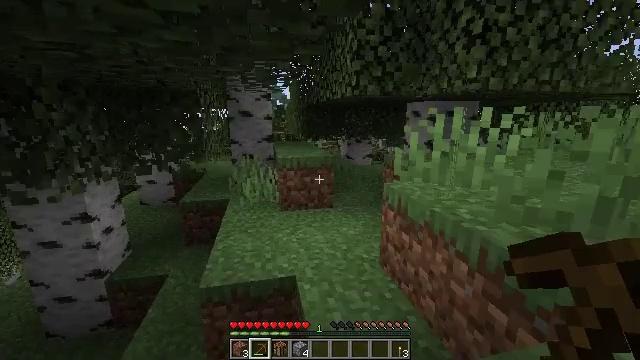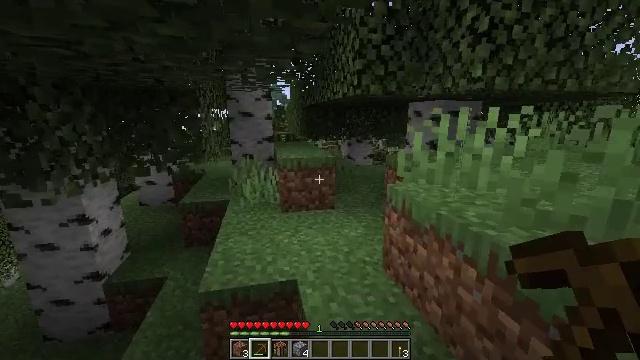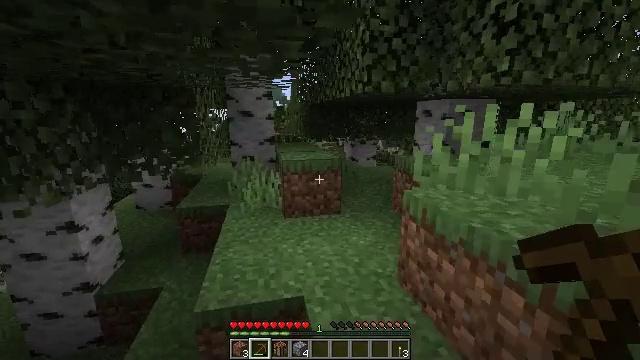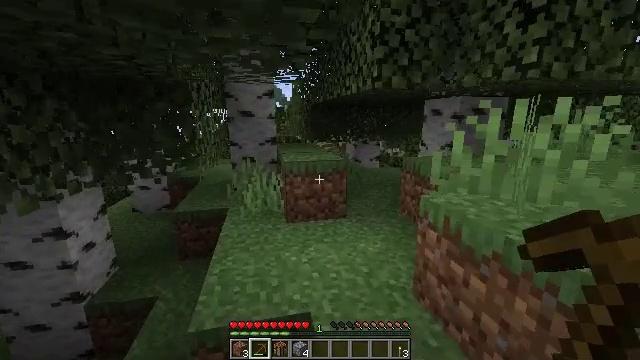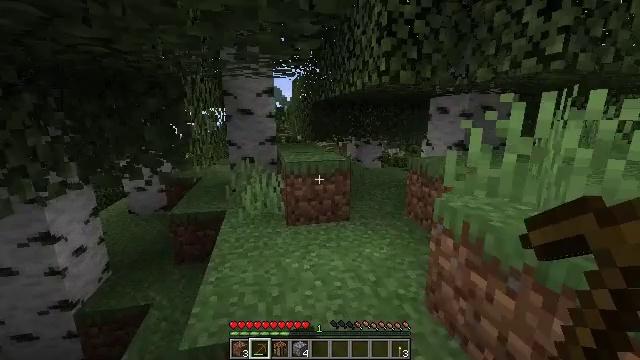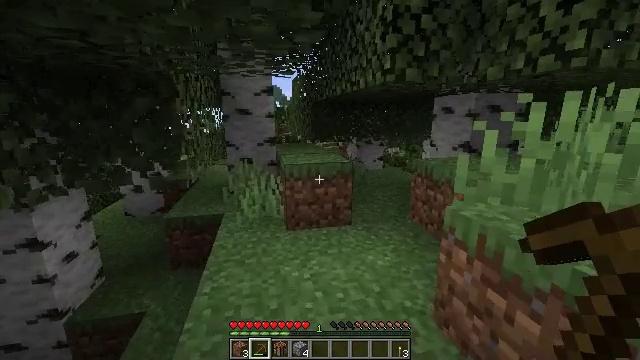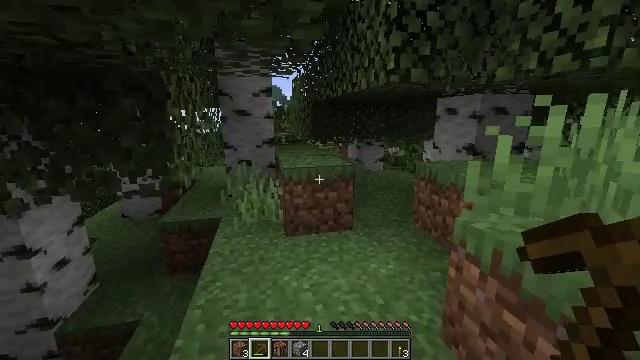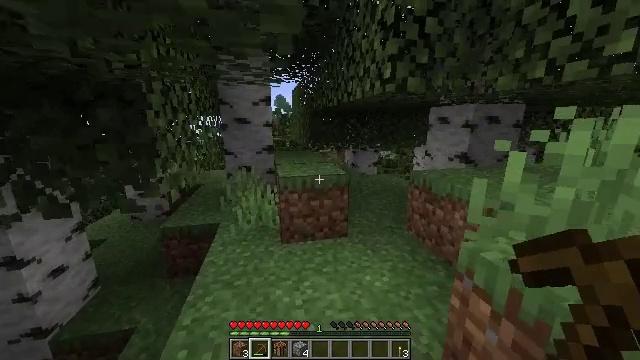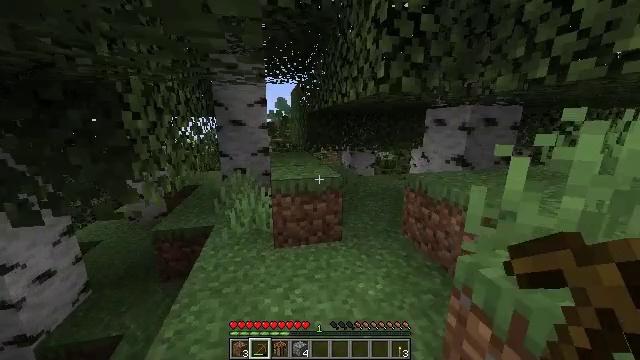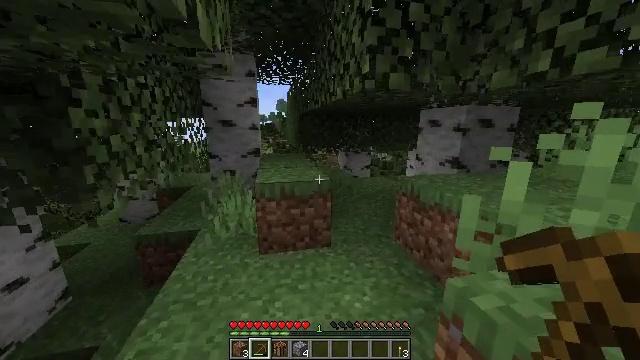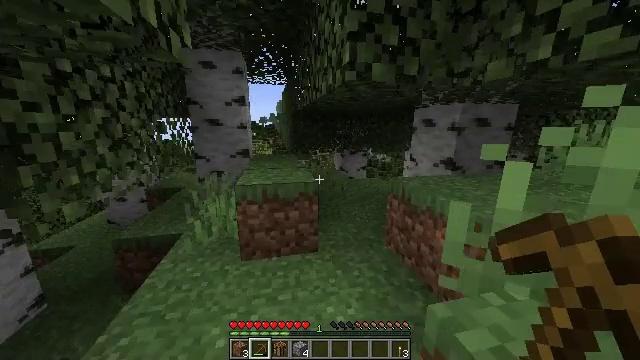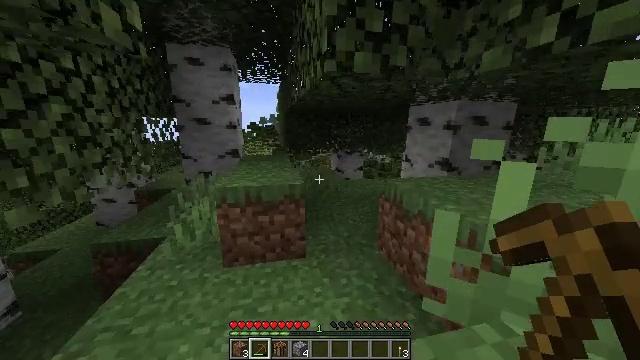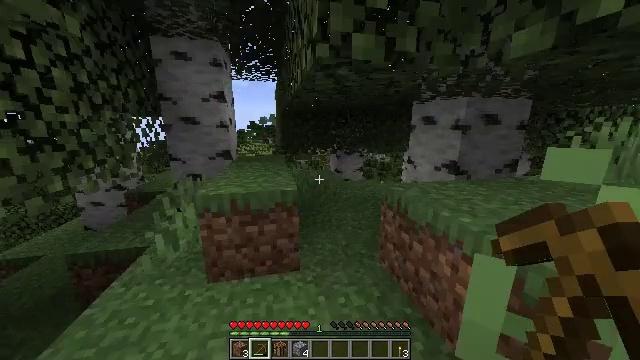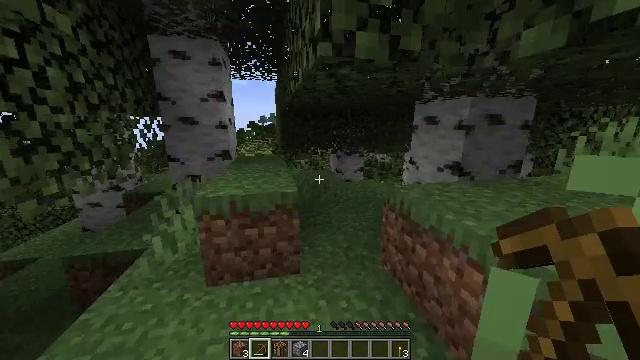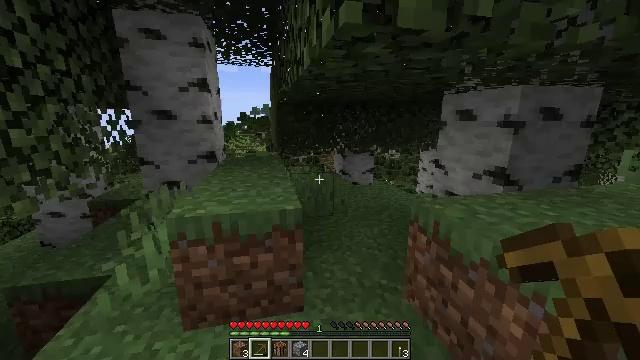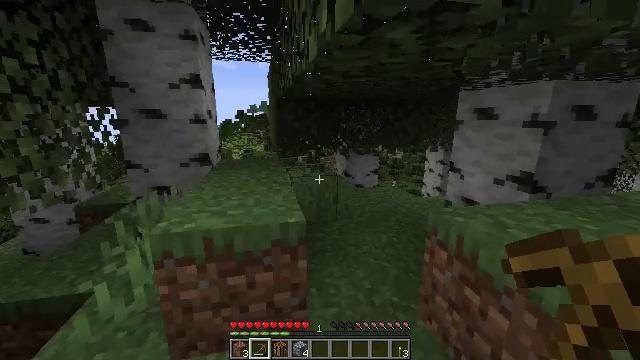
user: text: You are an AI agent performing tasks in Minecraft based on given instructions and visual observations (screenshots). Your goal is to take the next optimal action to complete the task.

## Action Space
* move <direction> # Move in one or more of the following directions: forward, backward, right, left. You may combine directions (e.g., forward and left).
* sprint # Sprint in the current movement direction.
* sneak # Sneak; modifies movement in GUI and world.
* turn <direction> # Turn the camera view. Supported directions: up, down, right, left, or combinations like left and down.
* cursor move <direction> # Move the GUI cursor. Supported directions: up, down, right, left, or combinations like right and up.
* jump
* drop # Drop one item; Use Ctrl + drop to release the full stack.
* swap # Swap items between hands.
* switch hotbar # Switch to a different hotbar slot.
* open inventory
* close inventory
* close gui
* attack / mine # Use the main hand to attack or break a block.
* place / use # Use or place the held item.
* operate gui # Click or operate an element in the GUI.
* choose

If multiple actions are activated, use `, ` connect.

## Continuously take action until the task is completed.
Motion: motion action
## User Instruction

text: Collect birch leaves from the tree.
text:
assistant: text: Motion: move forward, sprint
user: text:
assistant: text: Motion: move forward, sprint
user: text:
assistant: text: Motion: move forward, sprint
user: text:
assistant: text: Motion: move forward, sprint
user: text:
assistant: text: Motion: move forward, sprint
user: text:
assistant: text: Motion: move forward, sprint
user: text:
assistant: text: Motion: move forward and move right, sprint
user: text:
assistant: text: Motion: move forward and move right, sprint
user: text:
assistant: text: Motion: move forward and move right, sprint
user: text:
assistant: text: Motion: move forward and move right, sprint
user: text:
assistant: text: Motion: move forward and move right, sprint
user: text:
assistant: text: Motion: move forward and move right, sprint
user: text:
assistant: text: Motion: move forward, sprint
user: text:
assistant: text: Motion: move forward, sprint
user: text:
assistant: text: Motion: move forward, sprint
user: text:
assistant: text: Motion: move forward, sprint
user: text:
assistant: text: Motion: move forward, sprint
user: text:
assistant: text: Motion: move forward, sprint
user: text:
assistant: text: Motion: move forward, sprint
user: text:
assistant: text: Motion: move forward, sprint
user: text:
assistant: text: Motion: move forward, sprint
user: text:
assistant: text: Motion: move forward, sprint
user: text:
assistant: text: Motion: move forward and move right, sprint
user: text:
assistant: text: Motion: move forward and move right, sprint
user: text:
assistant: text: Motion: move forward and move right, sprint
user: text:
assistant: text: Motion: move forward and move right, sprint
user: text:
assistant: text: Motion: move forward and move right, sprint
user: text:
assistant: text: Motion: move forward and move left, sprint
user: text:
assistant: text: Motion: move forward and move left, sprint
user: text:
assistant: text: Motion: move forward and move left, sprint